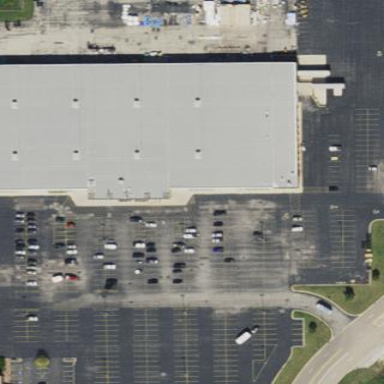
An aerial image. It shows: Retail area.